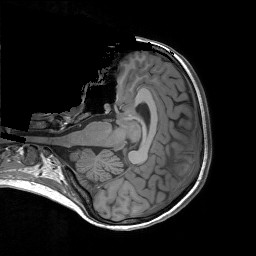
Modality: T1w
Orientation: axial